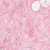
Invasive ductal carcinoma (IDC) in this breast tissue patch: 0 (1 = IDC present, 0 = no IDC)